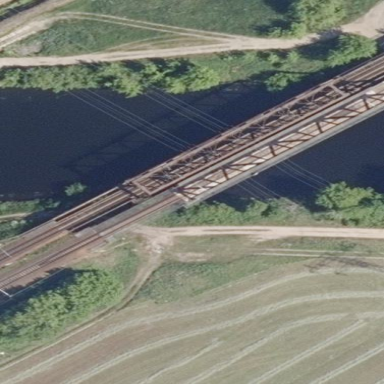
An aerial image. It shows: Truss bridge structure.